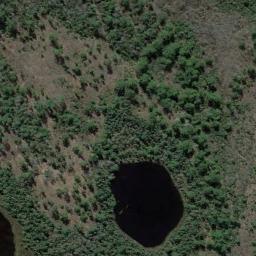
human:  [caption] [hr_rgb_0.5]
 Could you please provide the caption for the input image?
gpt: The wetland consists of bare land, Green plants and water .

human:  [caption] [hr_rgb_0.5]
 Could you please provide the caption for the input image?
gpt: Many waters of different sizes are surrounded by wetlands .

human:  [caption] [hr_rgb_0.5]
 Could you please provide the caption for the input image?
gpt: There are a few brown bare lands in the river in a wetland with sparse green plants on the bare lands .

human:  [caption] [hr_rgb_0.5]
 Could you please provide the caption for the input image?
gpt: There is hardly any vegetation in this wetland .

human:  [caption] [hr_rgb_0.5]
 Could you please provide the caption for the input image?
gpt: There are many green trees and a lake on the wetland .